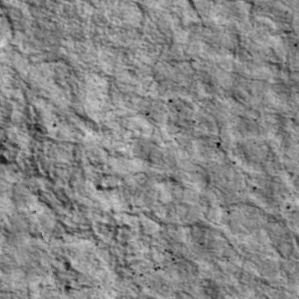
Label: non_frost